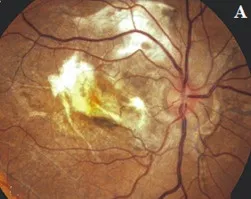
Fundus picture and FFA findings of case 2:. RE posterior pole shows AS with disciform scar in macula, multiple comet-tail lesions inferiorly, and ,staining on late phase FFA.
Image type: ophthalmic_imaging (fundus_photograph)